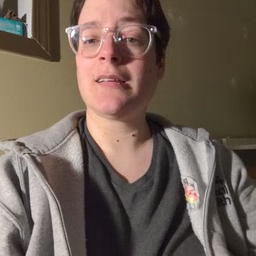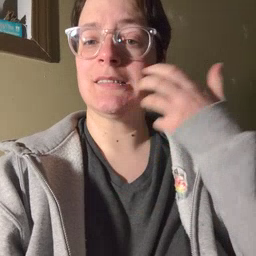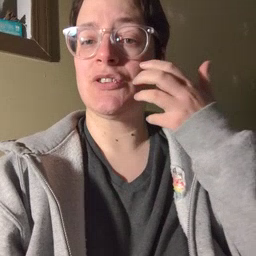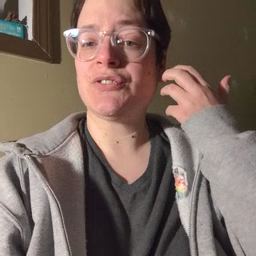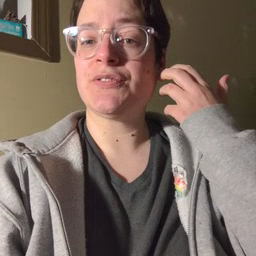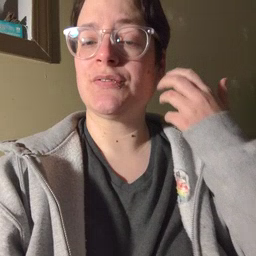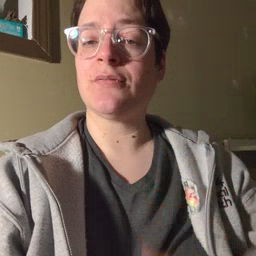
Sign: tiger